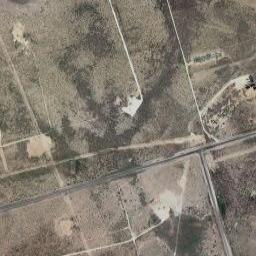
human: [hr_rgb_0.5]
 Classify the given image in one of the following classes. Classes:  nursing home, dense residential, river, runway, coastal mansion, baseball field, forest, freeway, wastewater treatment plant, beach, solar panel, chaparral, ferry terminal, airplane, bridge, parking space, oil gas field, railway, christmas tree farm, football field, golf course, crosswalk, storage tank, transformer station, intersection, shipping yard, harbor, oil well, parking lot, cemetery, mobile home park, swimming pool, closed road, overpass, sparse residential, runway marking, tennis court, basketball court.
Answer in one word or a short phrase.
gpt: oil gas field